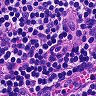
Metastatic tissue present: no